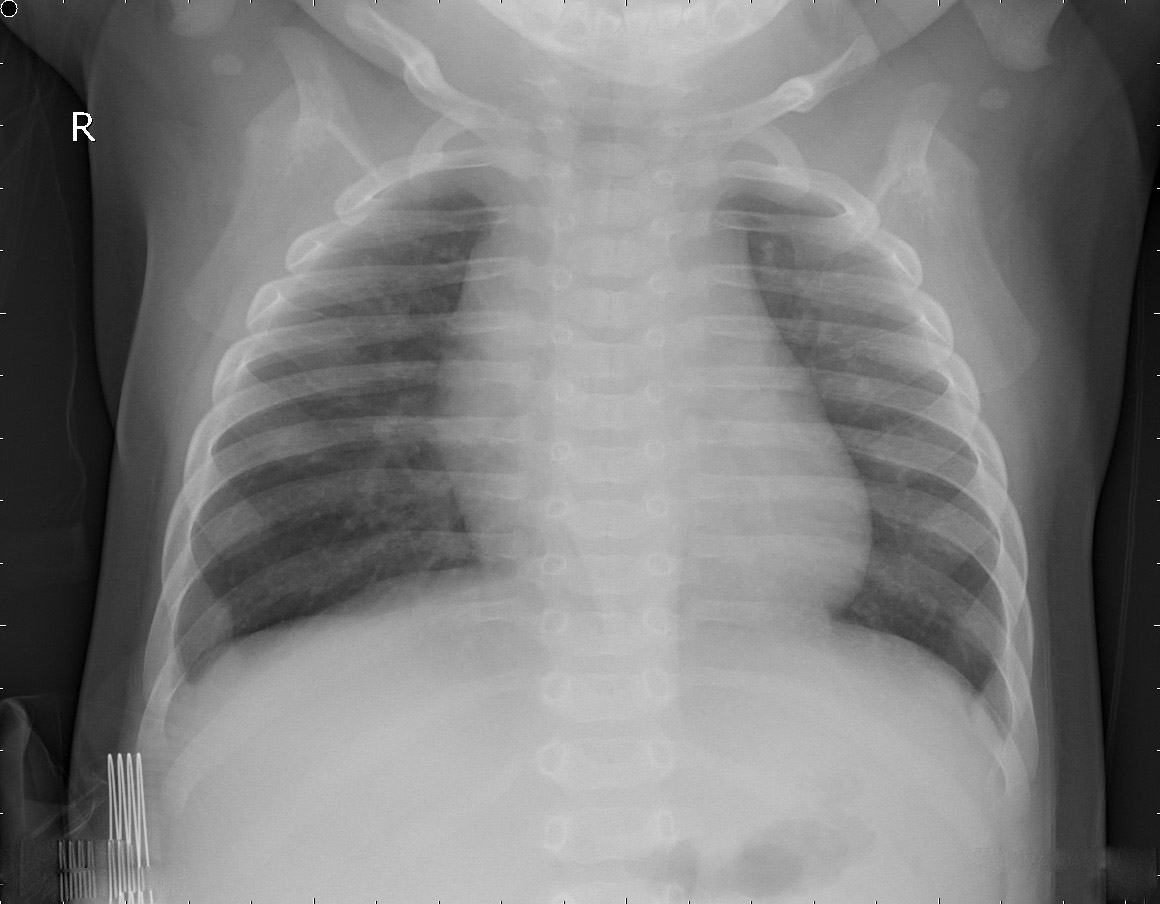
Diagnosis: NORMAL